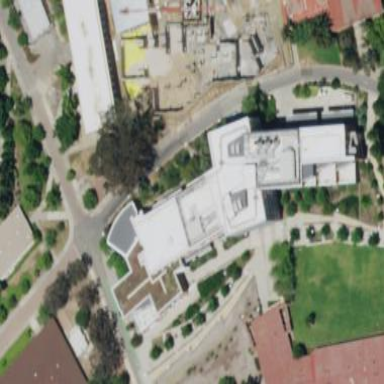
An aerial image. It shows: University building that serves as academic school or college.